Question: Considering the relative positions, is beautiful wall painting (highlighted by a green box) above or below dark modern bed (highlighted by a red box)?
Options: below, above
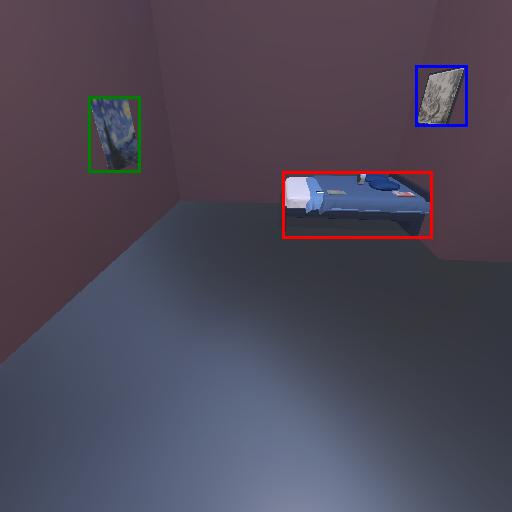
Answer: below